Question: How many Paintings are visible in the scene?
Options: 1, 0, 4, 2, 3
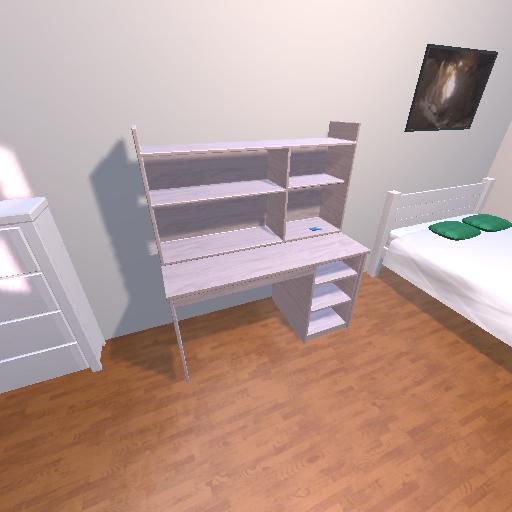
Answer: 1